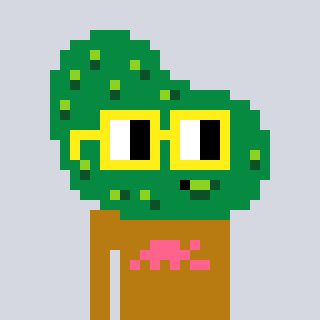
a pixel art character with square yellow glasses, a pickle-shaped head and a gold-colored body on a cool background